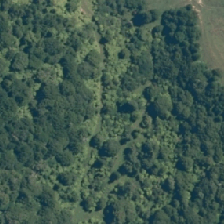
Land cover: indigenous_forest